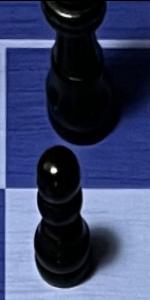
Label: Pawn_Black